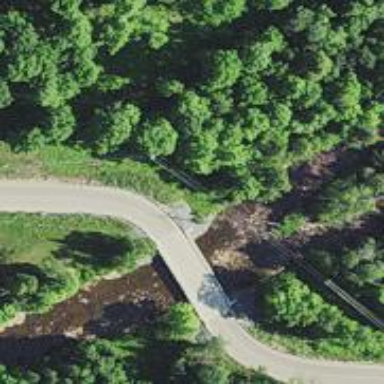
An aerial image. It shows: Unclassified road with bridge.